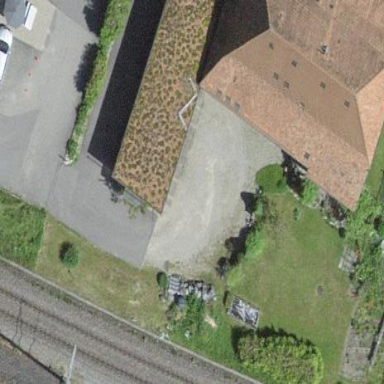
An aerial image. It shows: Shed.